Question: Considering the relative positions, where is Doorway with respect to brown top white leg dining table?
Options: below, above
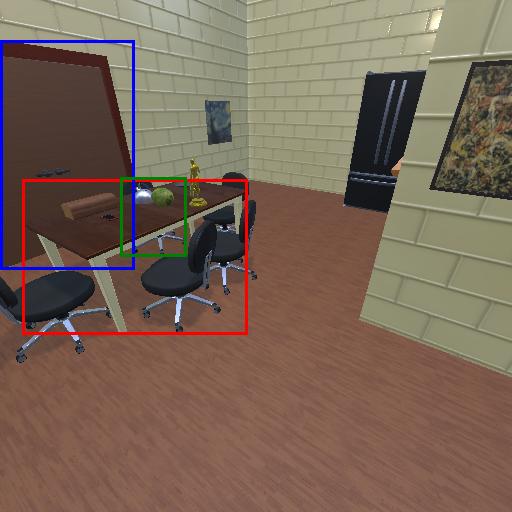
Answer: below